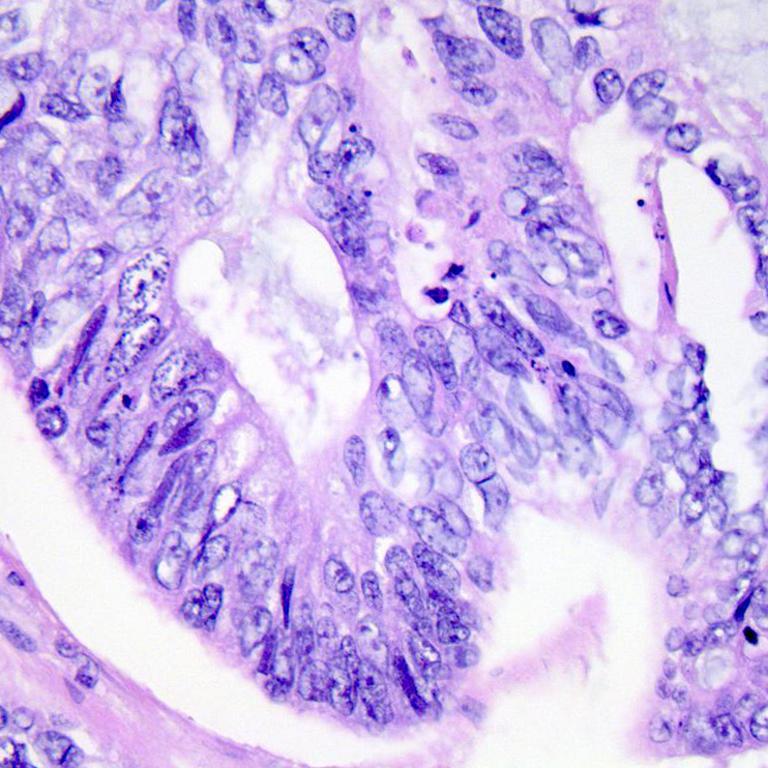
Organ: colon
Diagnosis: adenocarcinomas